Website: apple
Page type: cart
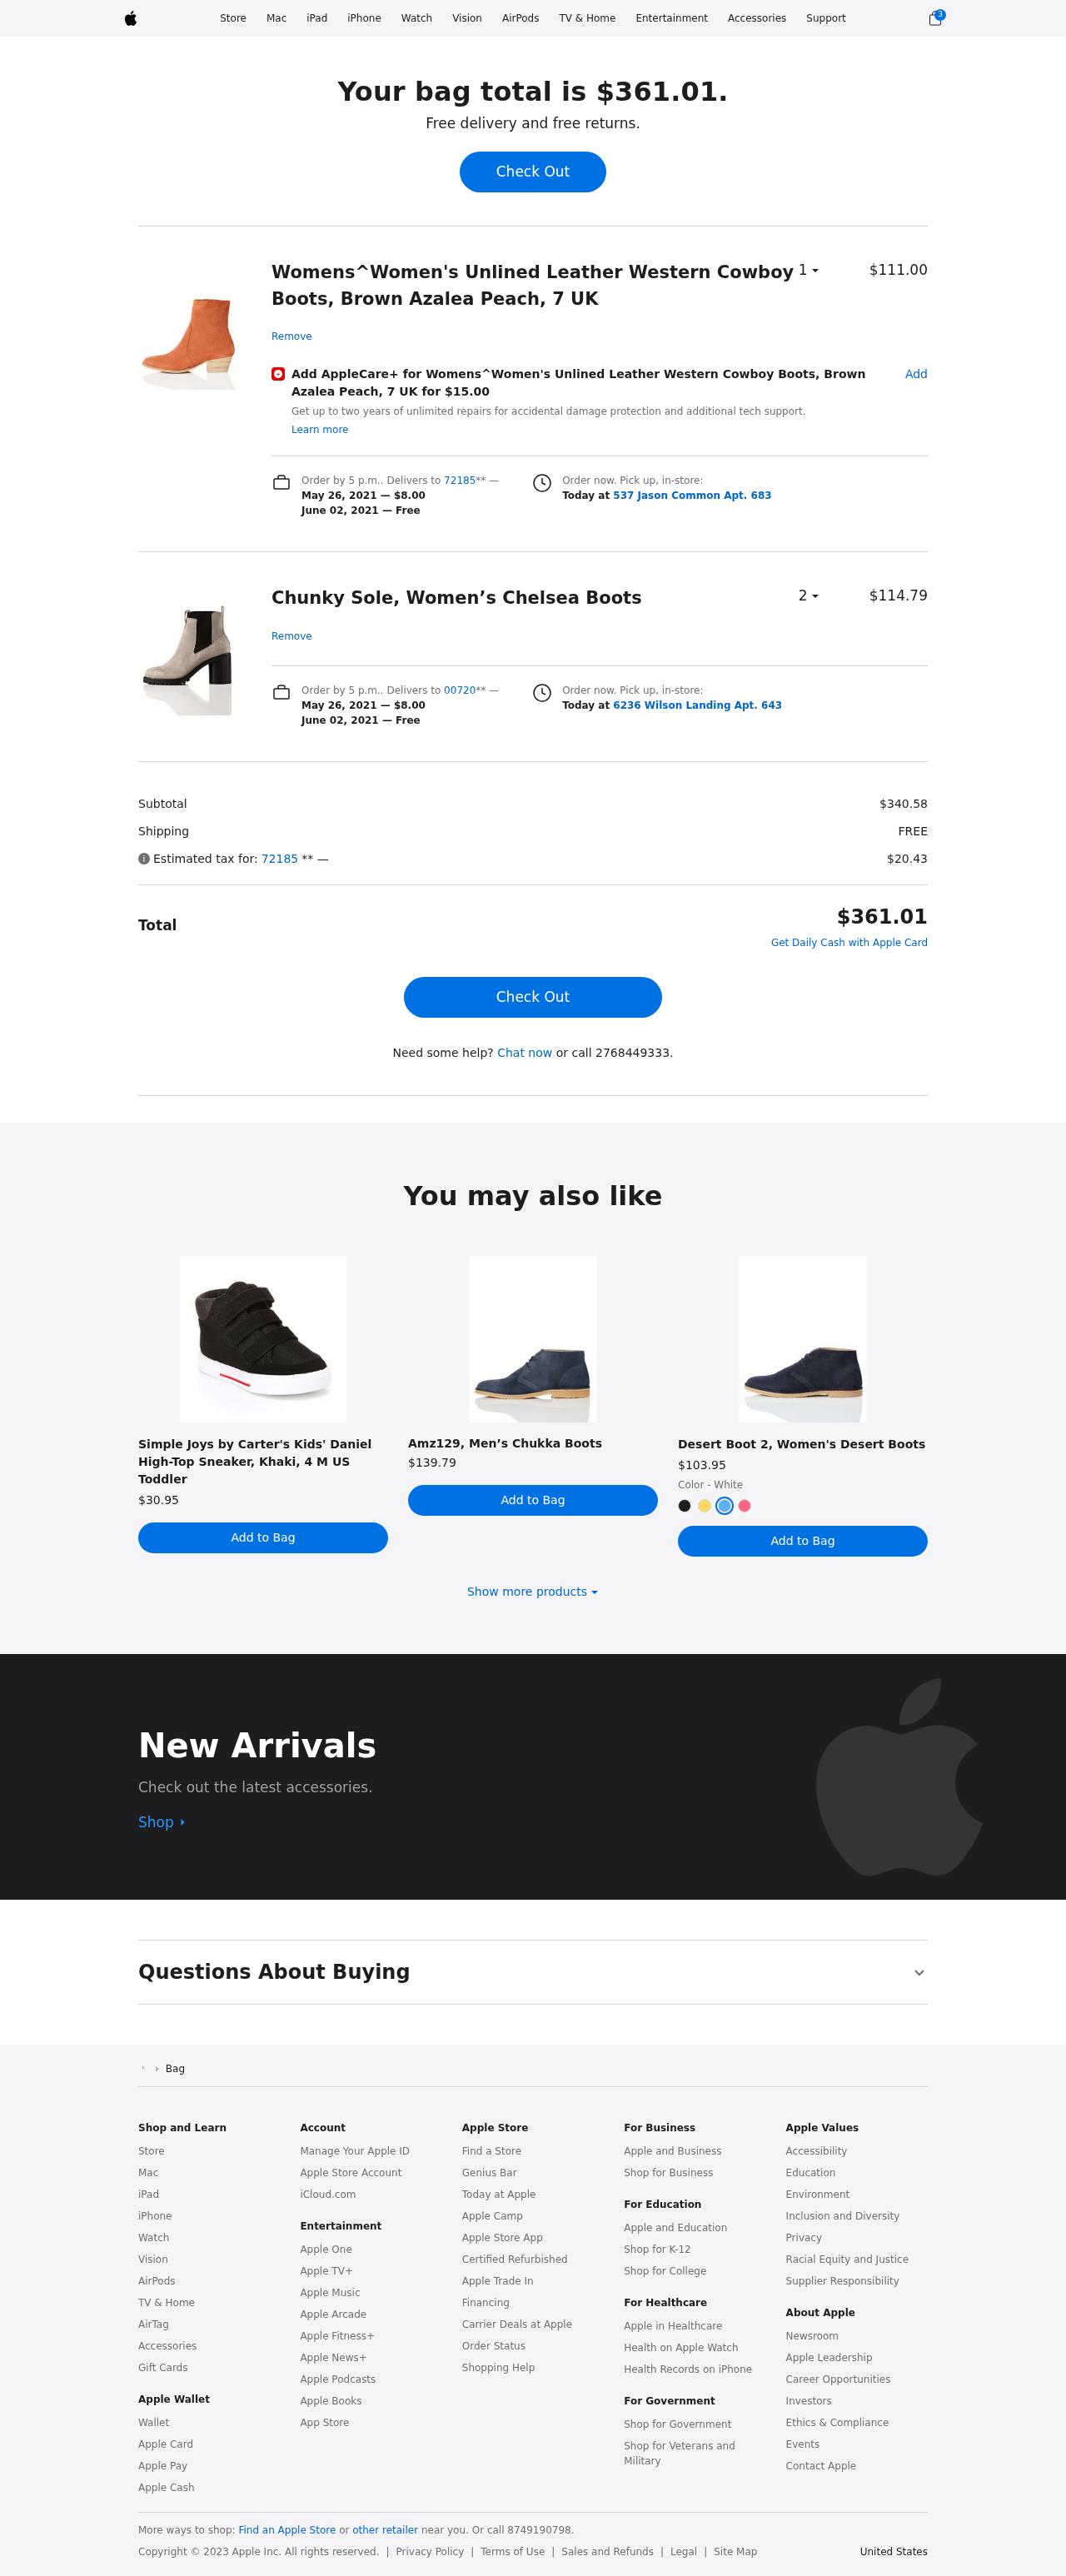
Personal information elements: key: PII_LOCATION1_STREET
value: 537 Jason Common Apt. 683
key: PII_LOCATION2_STREET
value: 6236 Wilson Landing Apt. 643
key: PII_PHONE
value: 2768449333
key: PII_POSTCODE
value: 72185
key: PII_POSTCODE2
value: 00720
Product elements: key: PRODUCT1_NAME
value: Womens^Women's Unlined Leather Western Cowboy Boots, Brown Azalea Peach, 7 UK
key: PRODUCT1_PRICE
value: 111
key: PRODUCT1_QUANTITY
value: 1
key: PRODUCT2_NAME
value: Chunky Sole, Women’s Chelsea Boots
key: PRODUCT2_PRICE
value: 114.79
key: PRODUCT2_QUANTITY
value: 2
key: PRODUCT3_NAME
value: Simple Joys by Carter's Kids' Daniel High-Top Sneaker, Khaki, 4 M US Toddler
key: PRODUCT3_PRICE
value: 30.95
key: PRODUCT4_NAME
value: Amz129, Men’s Chukka Boots
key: PRODUCT4_PRICE
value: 139.79
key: PRODUCT5_NAME
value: Desert Boot 2, Women's Desert Boots
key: PRODUCT5_PRICE
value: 103.95
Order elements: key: ORDER_NUM_ITEMS
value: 3
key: ORDER_TOTAL
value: $361.01
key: ORDER_SHIPPING_DATE
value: May 26, 2021
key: ORDER_SHIPPING_COST
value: $8.00
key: ORDER_DELIVERY_DATE
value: June 02, 2021
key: ORDER_SHIPPING_DATE2
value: May 26, 2021
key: ORDER_SHIPPING_COST2
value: $8.00
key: ORDER_DELIVERY_DATE2
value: June 02, 2021
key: ORDER_SUBTOTAL
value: $340.58
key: ORDER_SHIPPING_COST_SUMMARY
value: FREE
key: ORDER_TAX
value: $20.43
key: ORDER_TOTAL2
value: $361.01
Other elements: key: APPLECARE_PRICE
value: $15.00